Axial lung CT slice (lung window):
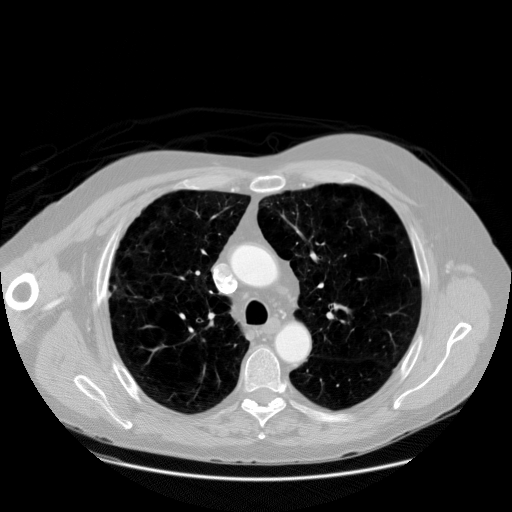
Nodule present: no